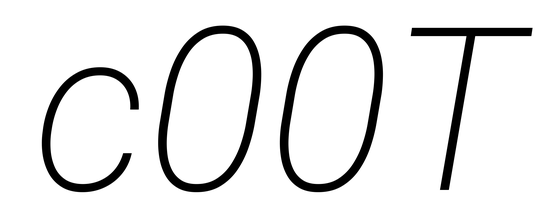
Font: Roboto-Italic_ExtraLight_Italic